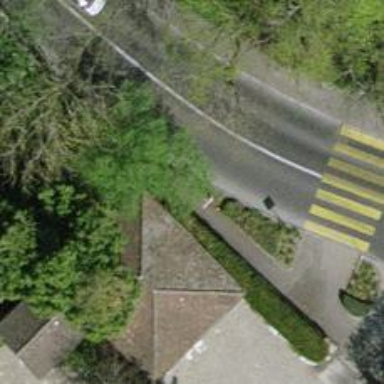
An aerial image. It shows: Asphalt sidewalk leading to platform for public transport.